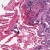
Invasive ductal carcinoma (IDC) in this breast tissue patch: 0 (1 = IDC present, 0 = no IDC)